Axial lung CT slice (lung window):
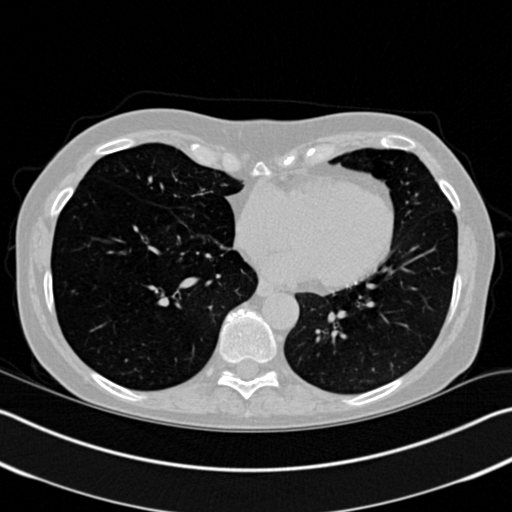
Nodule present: no